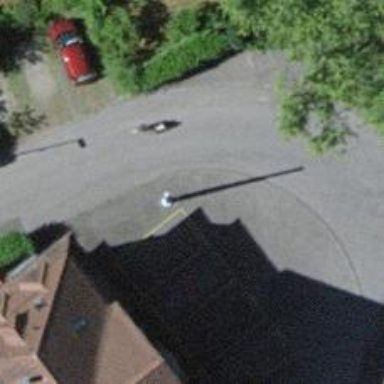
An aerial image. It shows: Kerb barrier.